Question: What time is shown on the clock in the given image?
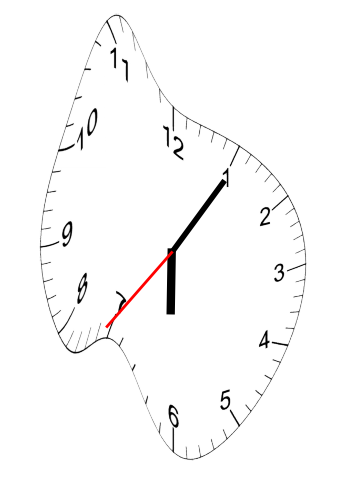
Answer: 06:05:36